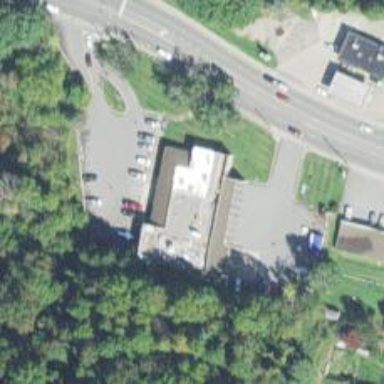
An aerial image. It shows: Post office.